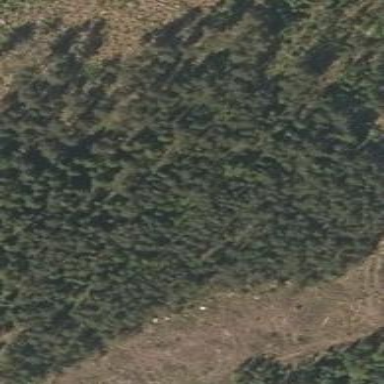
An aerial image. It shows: Evergreen woodland with needle-leaved trees.